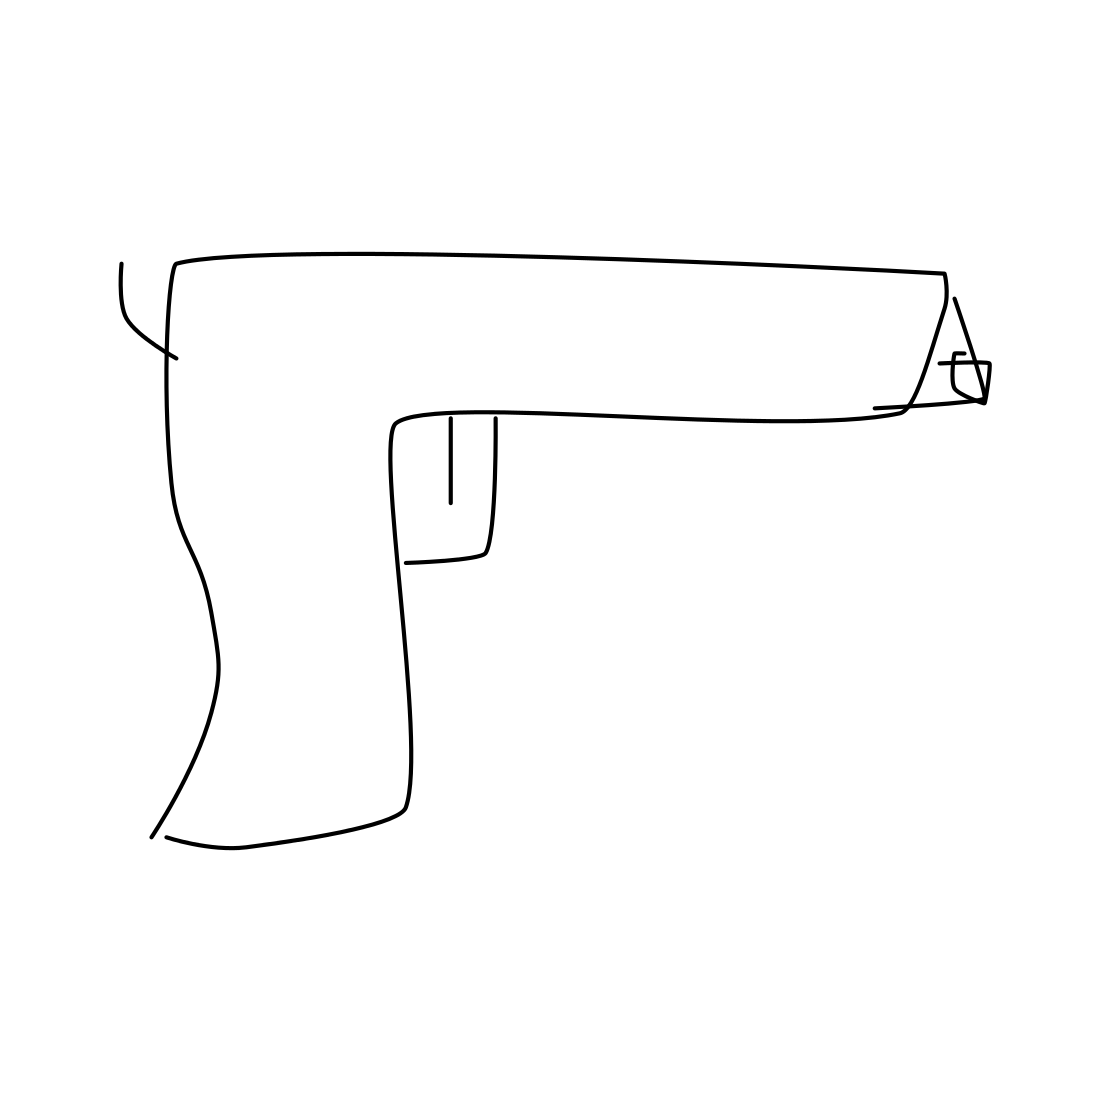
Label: rifle